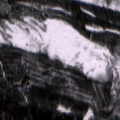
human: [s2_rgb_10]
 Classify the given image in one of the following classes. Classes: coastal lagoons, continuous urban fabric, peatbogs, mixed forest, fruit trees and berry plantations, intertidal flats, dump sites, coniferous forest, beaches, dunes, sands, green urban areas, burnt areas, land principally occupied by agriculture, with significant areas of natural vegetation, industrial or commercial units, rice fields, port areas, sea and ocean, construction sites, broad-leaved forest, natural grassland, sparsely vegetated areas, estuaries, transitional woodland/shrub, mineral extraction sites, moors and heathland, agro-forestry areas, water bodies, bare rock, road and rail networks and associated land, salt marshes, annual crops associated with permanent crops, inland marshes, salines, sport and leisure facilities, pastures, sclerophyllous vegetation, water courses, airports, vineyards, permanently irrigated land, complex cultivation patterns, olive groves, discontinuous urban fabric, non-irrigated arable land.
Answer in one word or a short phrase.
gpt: coniferous forest, mixed forest, transitional woodland/shrub, peatbogs